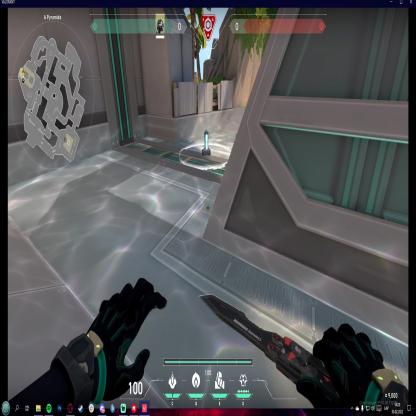
Label: planted spike